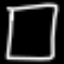
Label: square